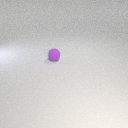
small purple rubber sphere